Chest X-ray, PA view. Patient: 50 years old, sex M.
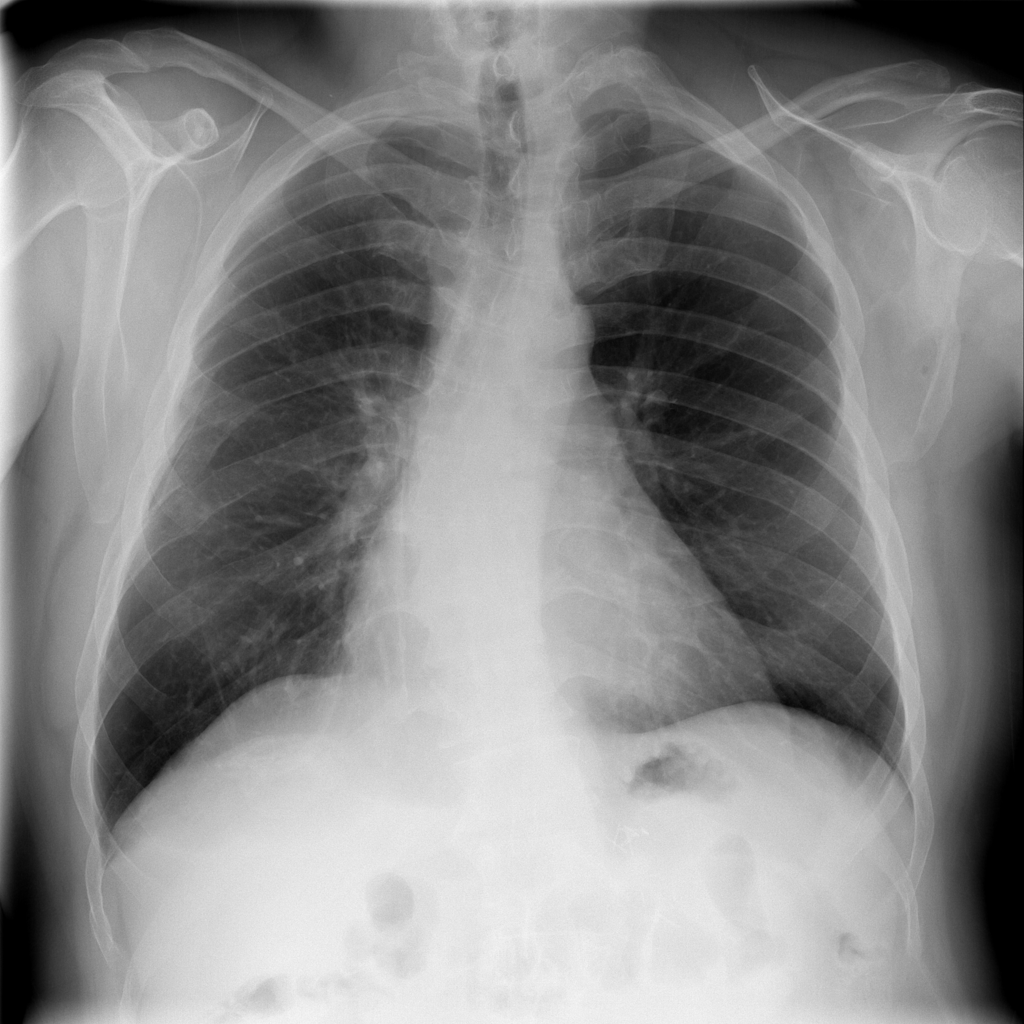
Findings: No Finding